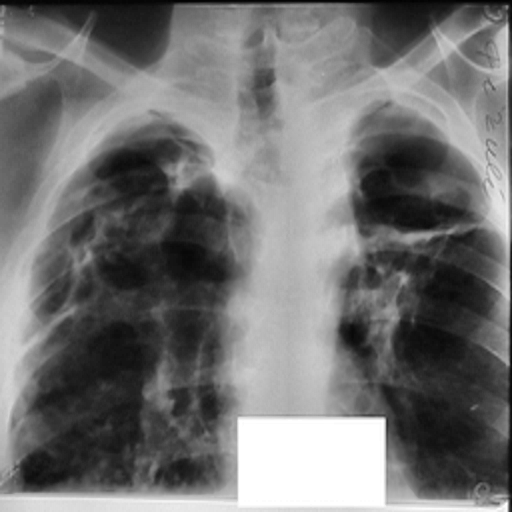
Finding: TUBERCULOSIS